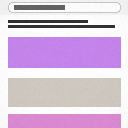
Screen state: on